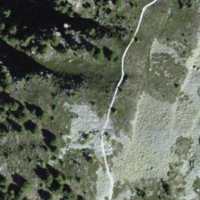
EUNIS habitat code: 31
Species observed at this site:
Stauroderus scalaris